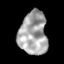
Tissue: skin
Cell type: Epithelial cells
Senescence score: 0.2601
Nuclear area (px): 1187
Mean DAPI intensity: 167.907